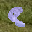
Label: 8